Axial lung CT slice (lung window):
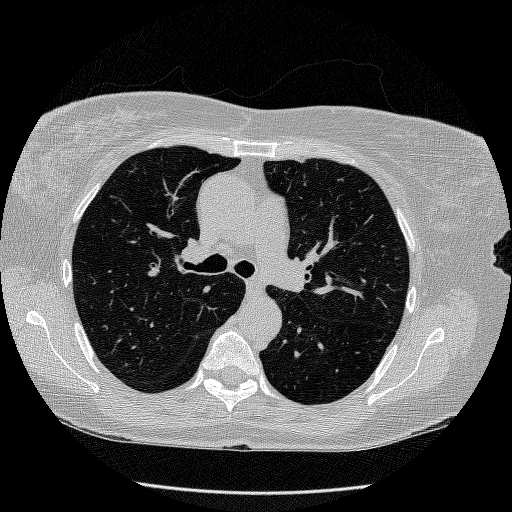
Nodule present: no